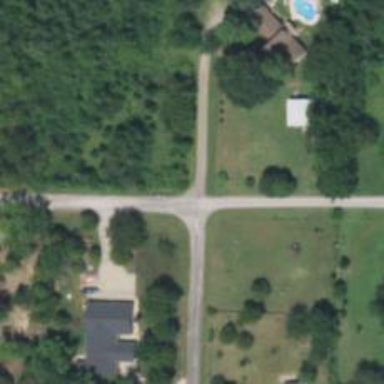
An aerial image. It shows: Residential road.